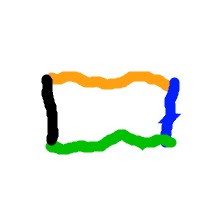
Shape: rectangle